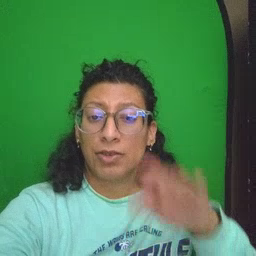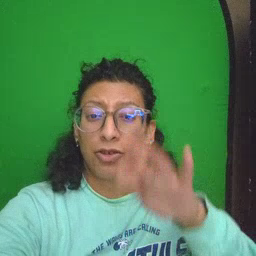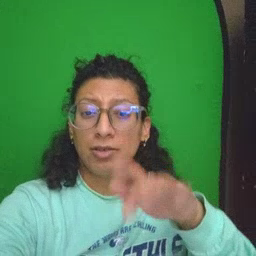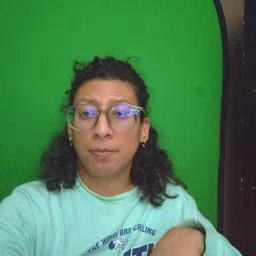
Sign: touch